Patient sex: M
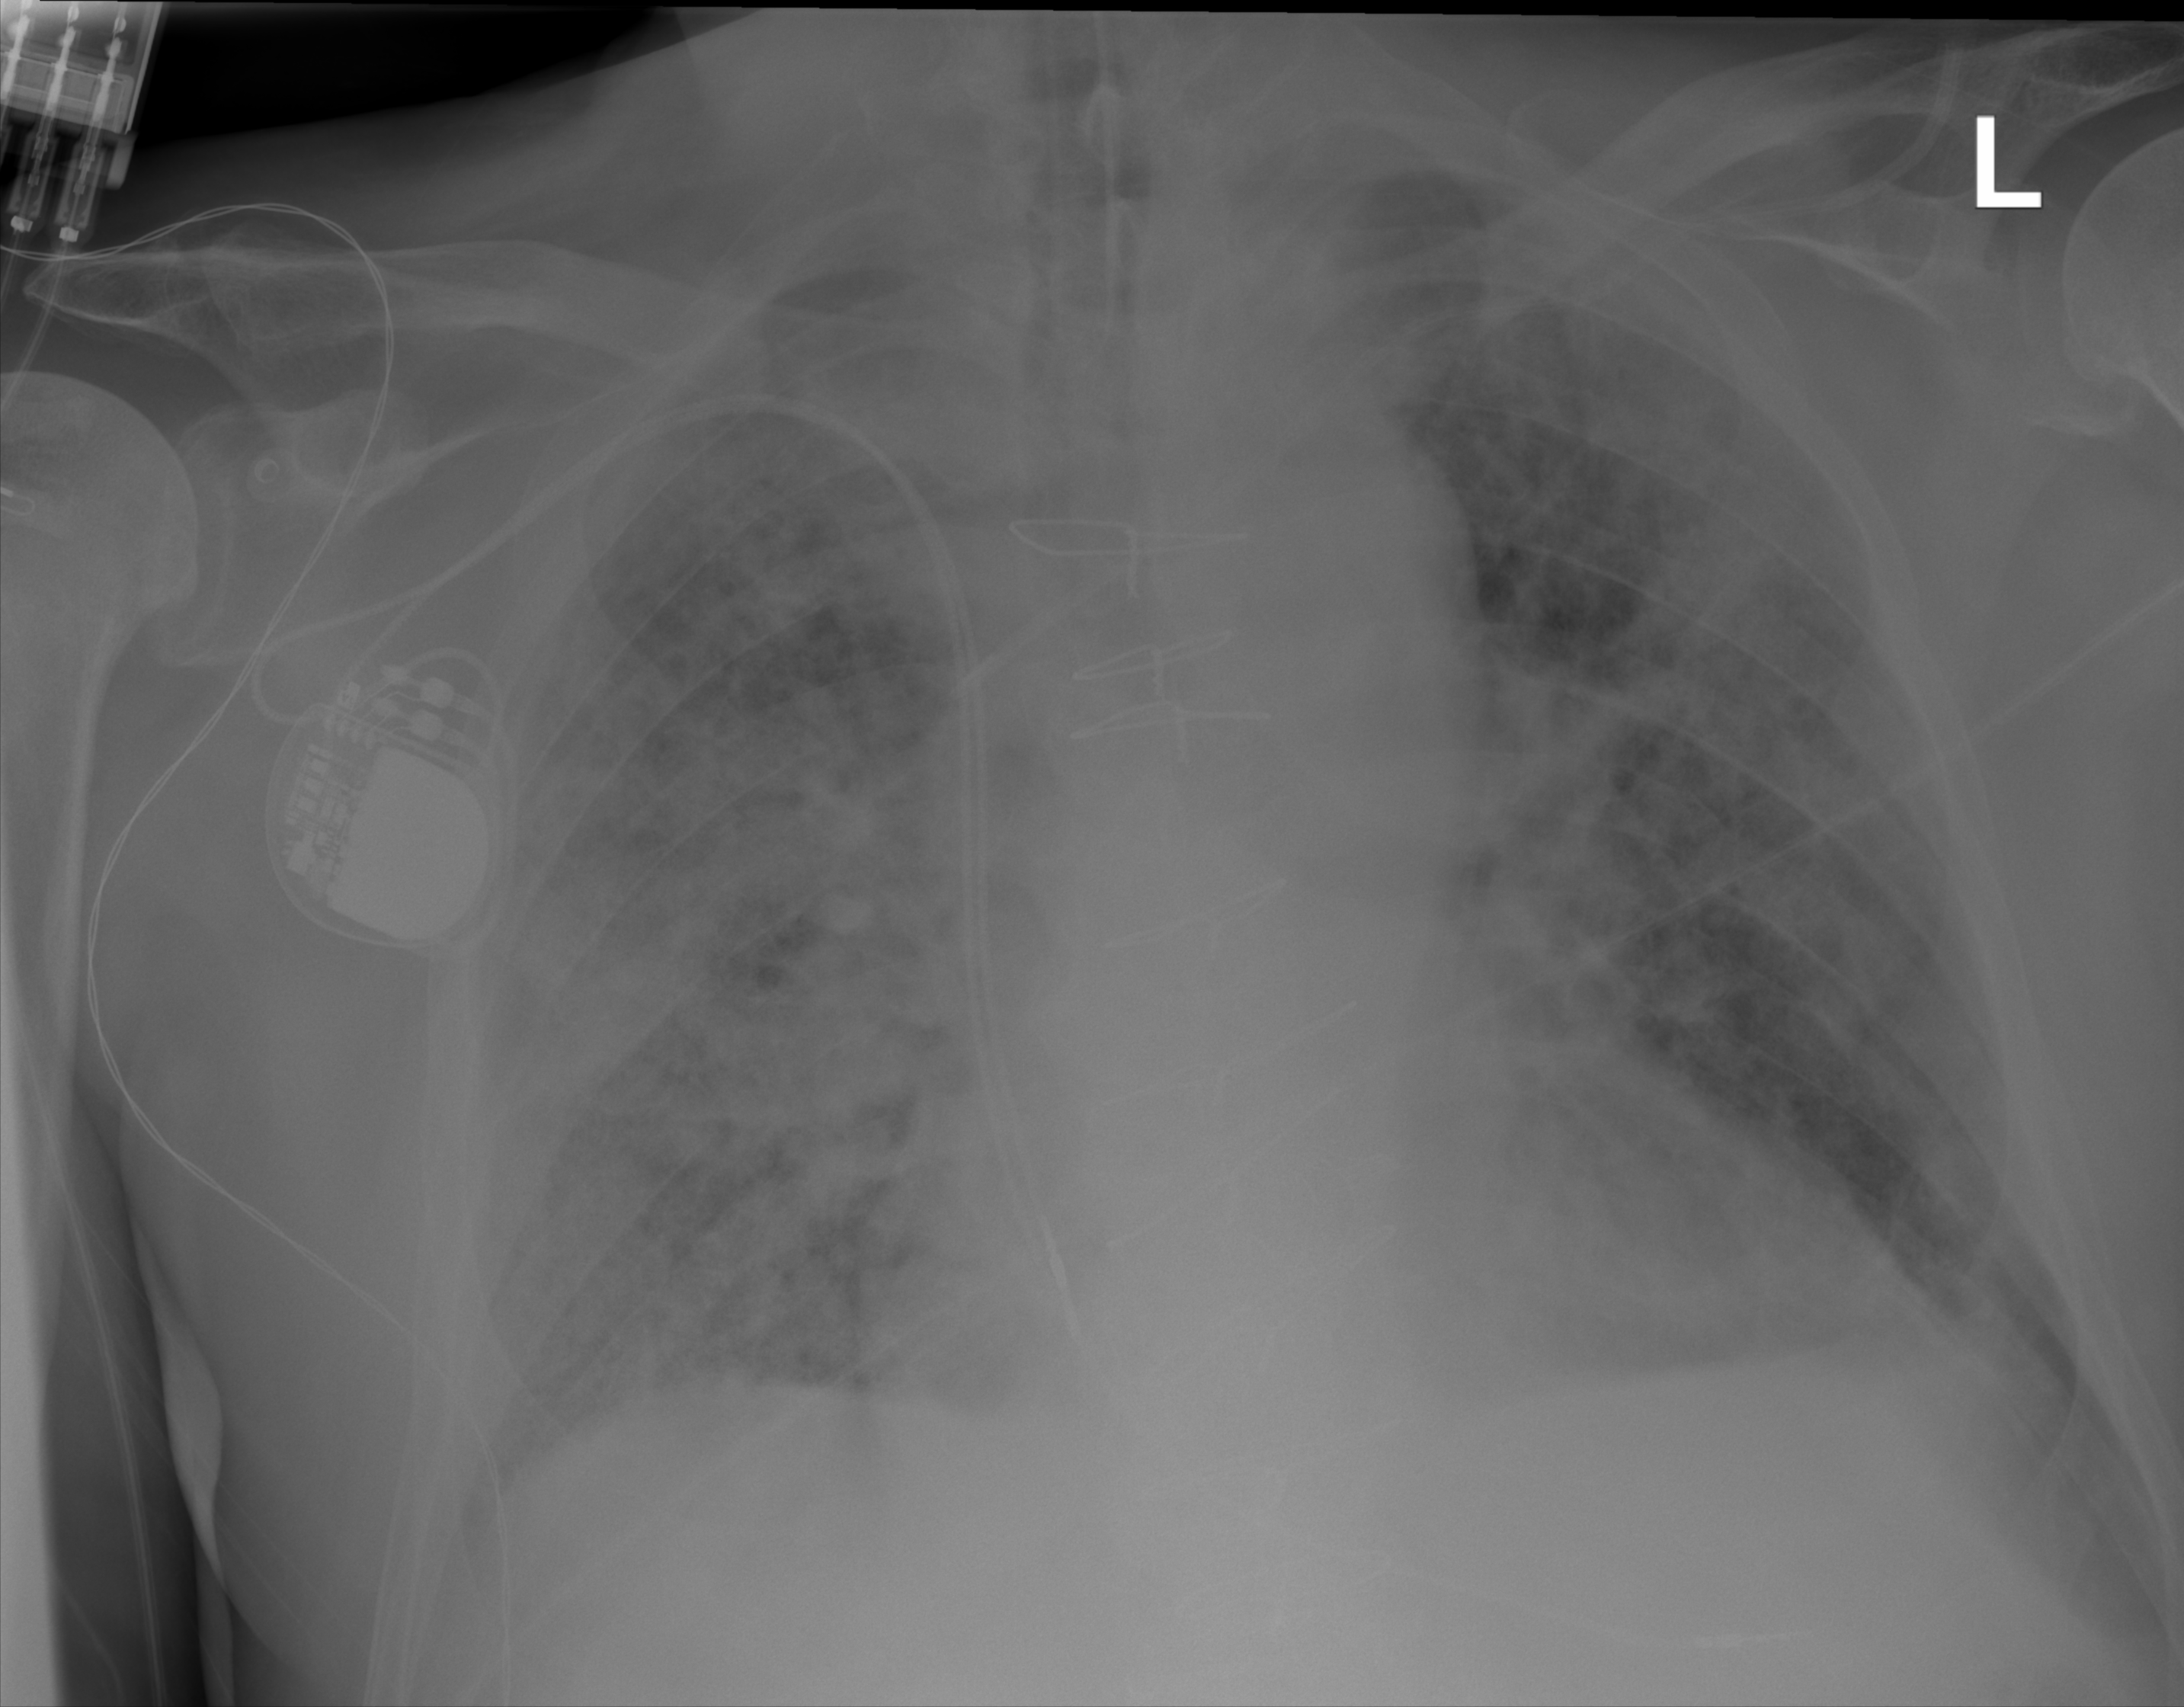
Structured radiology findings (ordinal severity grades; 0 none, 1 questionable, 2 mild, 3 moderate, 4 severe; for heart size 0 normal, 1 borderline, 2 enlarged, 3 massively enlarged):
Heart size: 2
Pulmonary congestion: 3
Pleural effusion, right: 2
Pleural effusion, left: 1
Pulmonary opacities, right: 4
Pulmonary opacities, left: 3
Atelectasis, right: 3
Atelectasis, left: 3